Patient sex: F
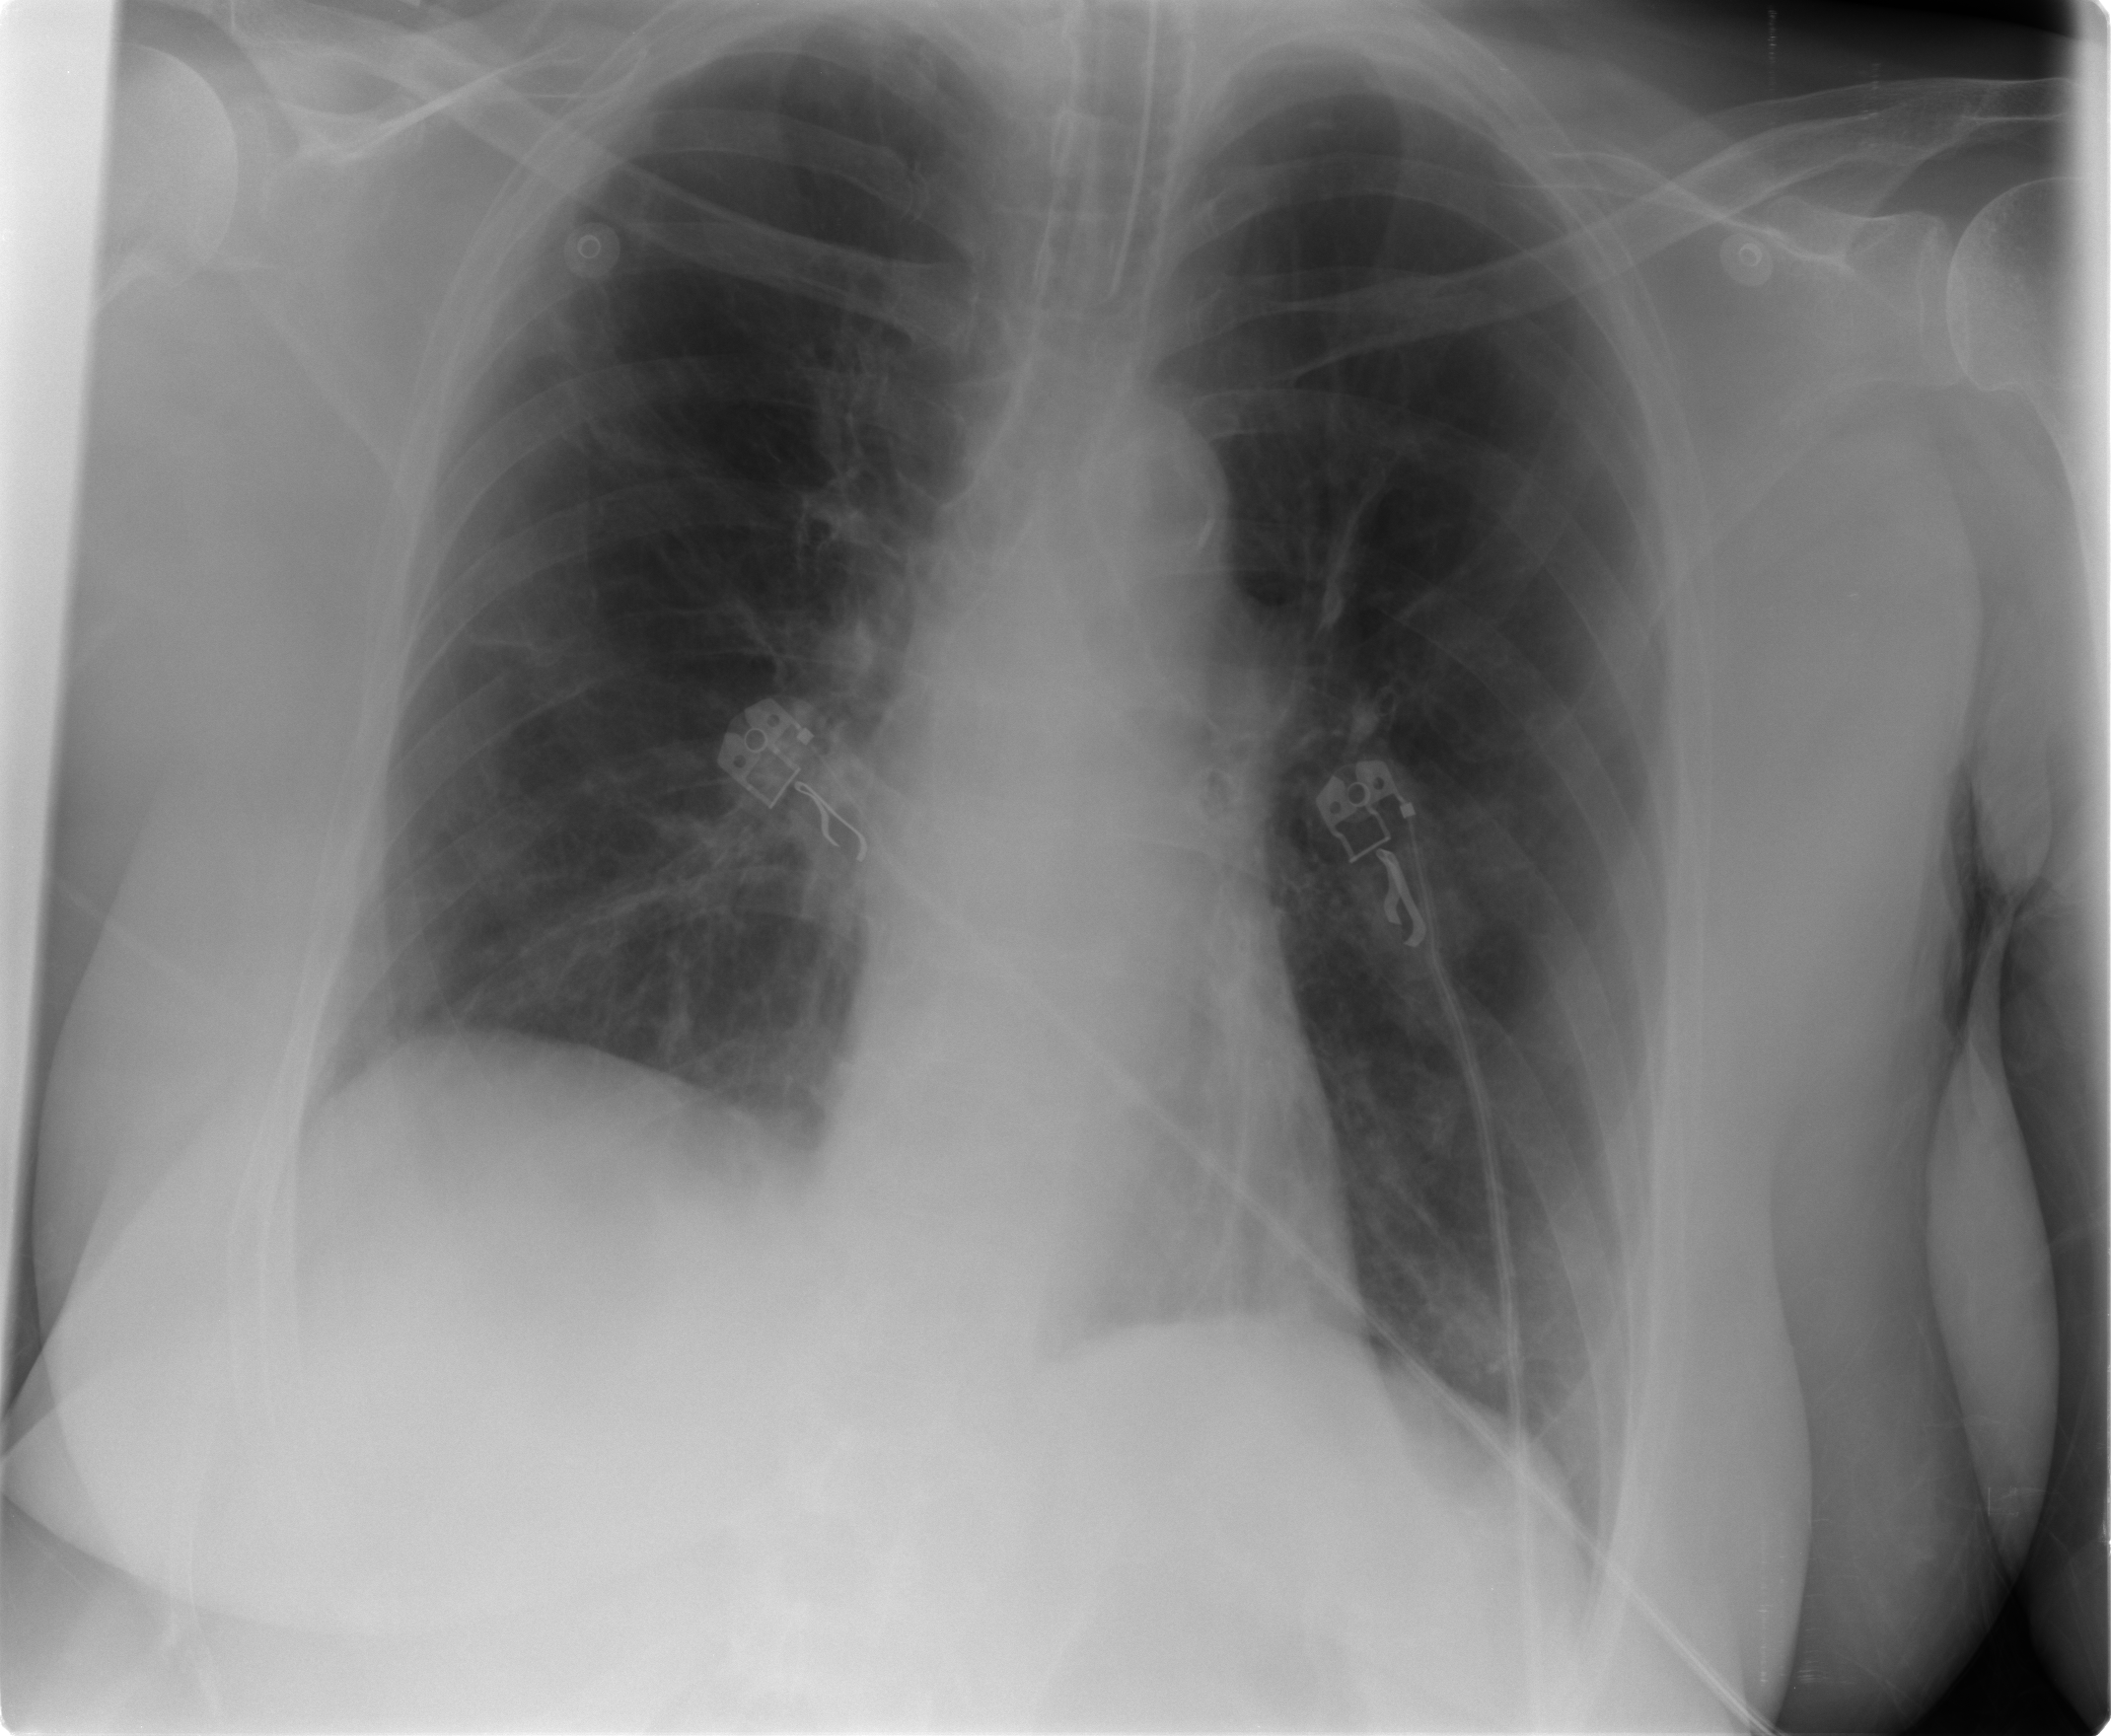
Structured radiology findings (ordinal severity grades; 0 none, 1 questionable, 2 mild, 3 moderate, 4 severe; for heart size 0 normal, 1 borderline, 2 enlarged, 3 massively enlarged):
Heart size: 0
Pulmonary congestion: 0
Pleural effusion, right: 0
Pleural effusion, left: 0
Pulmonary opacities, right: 0
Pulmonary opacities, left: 0
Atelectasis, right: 1
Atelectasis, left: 1